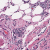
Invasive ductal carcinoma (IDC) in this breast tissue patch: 0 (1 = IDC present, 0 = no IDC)